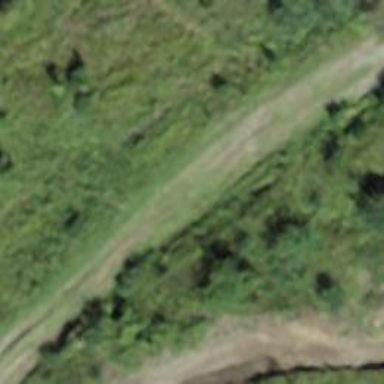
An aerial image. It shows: Track with ground surface. The track type is grade 5.